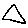
Label: triangle